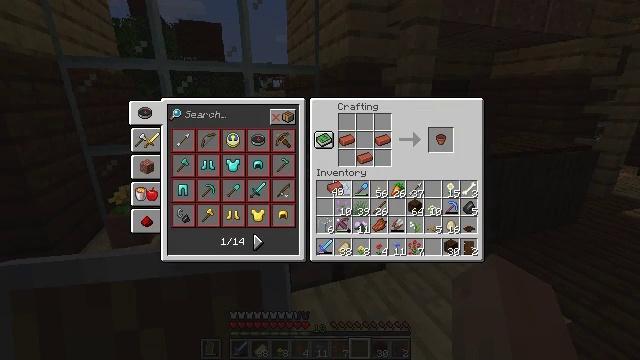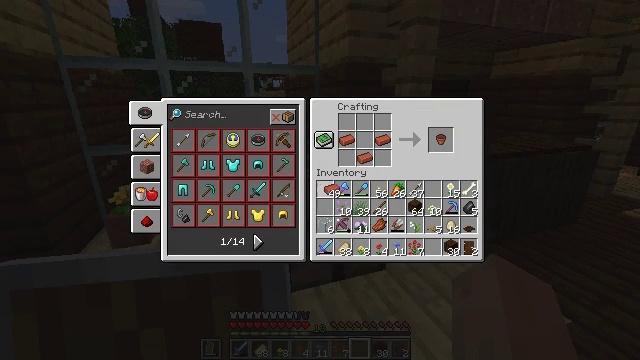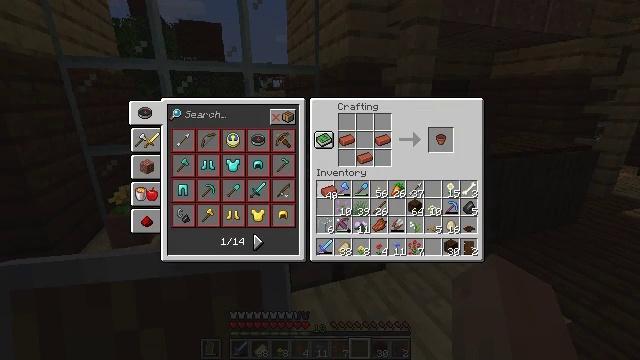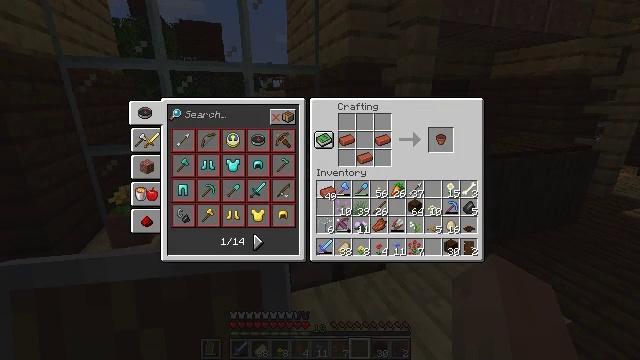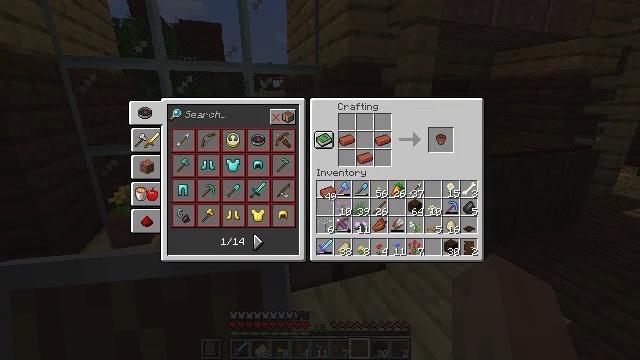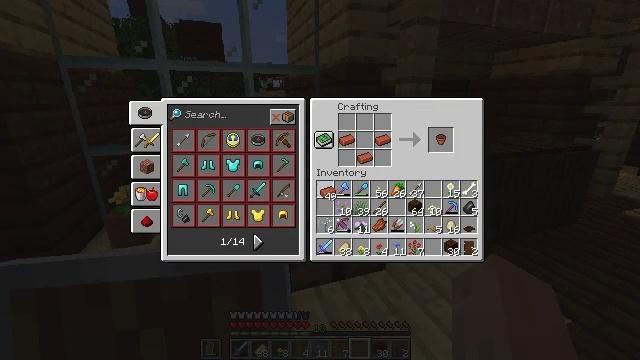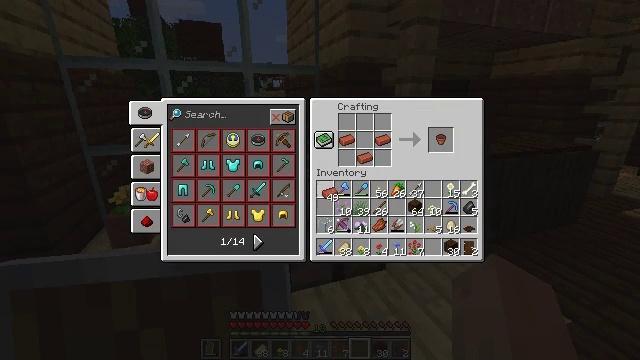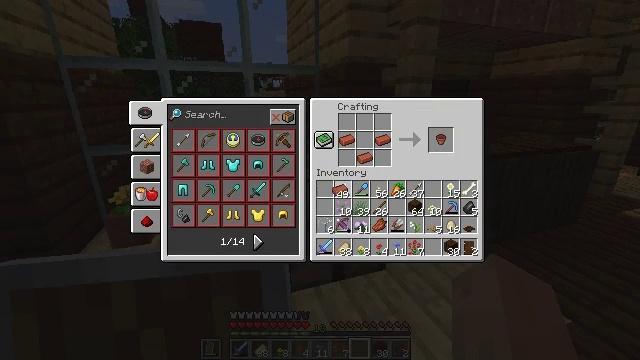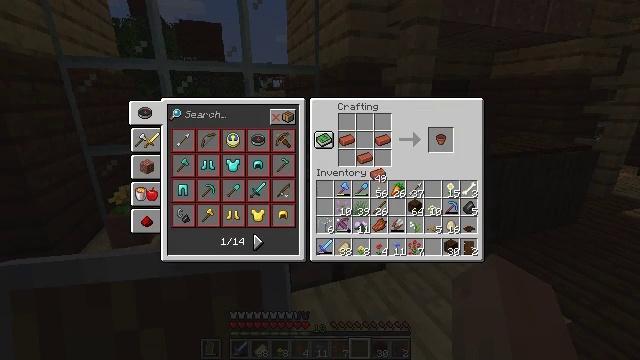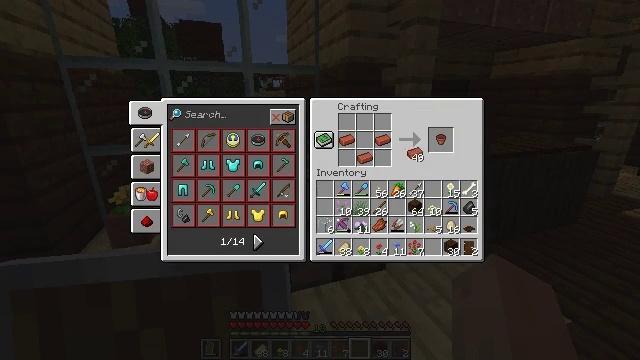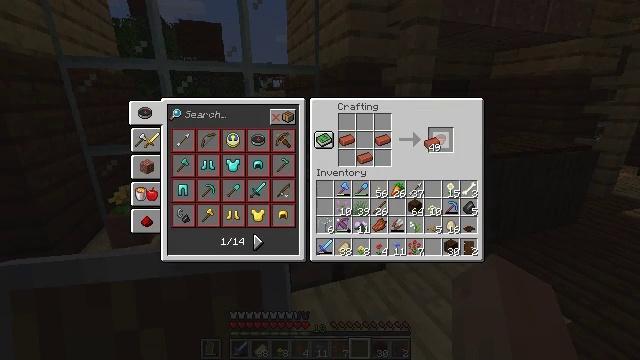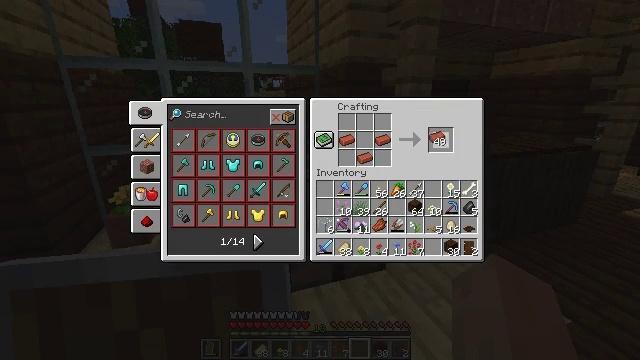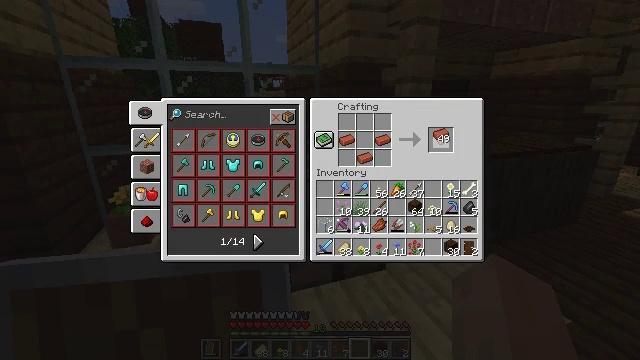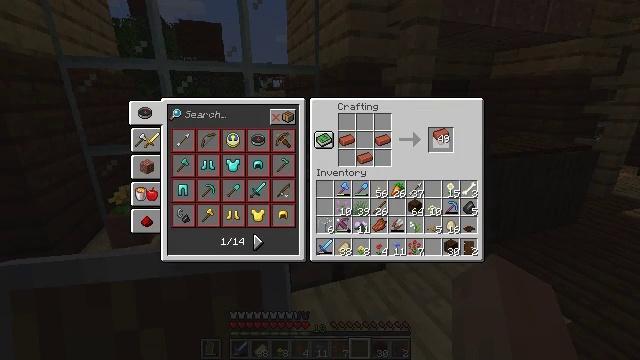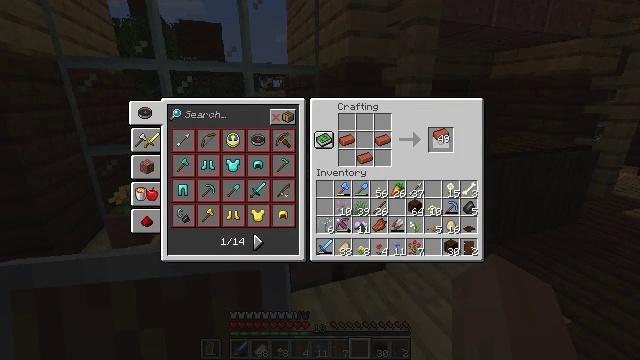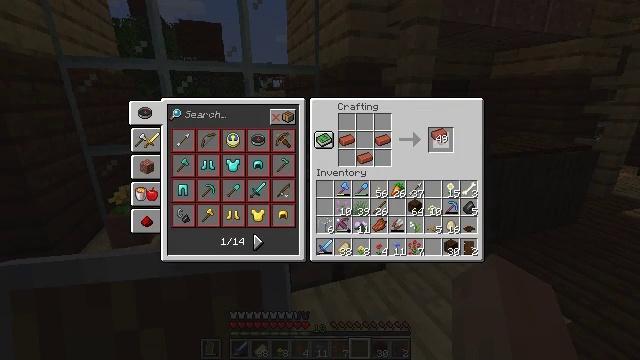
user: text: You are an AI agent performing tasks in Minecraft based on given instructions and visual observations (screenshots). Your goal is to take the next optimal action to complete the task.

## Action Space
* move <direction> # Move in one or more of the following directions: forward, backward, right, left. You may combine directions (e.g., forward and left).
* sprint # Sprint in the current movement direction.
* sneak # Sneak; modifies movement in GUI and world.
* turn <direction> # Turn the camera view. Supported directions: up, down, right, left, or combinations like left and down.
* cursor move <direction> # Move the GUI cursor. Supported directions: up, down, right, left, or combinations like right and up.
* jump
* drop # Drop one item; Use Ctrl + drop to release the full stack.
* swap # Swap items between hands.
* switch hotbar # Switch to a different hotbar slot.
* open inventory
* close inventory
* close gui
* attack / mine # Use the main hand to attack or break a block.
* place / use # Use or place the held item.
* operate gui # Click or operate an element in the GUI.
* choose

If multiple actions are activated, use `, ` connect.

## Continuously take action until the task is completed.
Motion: motion action
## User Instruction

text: Craft a flower pot with bricks in the crafting table.
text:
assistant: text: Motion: no_op
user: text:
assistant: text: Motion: no_op
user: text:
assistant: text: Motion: operate gui
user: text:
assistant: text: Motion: operate gui
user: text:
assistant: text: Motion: sneak
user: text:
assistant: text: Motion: sneak
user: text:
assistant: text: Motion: sneak, cursor move right
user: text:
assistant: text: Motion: sneak, cursor move right and up
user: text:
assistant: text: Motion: sneak, cursor move right and up
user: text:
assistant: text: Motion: sneak, cursor move right and up
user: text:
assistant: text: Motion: sneak
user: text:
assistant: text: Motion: sneak
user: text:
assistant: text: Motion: sneak
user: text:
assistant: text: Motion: sneak
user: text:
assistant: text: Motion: sneak
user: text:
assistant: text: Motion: sneak
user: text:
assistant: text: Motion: sneak
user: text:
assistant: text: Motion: sneak, operate gui
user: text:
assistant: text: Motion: sneak, operate gui
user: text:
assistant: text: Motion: sneak
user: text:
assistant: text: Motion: sneak
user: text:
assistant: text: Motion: sneak
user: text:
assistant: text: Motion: sneak, cursor move left
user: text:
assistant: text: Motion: sneak, cursor move left and down
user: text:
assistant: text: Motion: sneak, cursor move left and down
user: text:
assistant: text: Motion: no_op
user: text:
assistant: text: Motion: no_op
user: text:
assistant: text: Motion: no_op
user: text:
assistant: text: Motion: no_op
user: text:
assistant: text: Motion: cursor move up